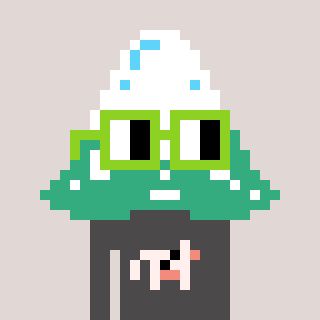
a pixel art character with square light green glasses, a snowy mountain-shaped head and a grayscale-colored body on a warm background